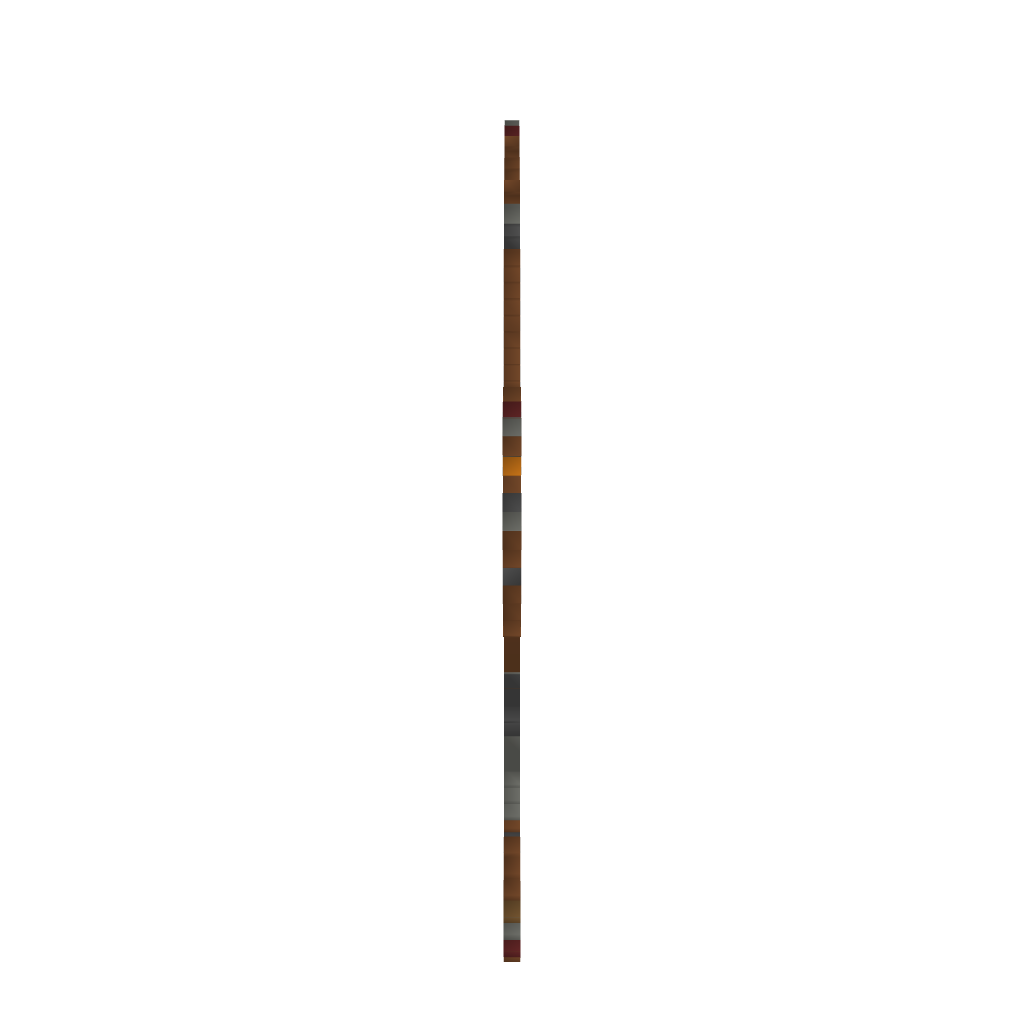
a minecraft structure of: Yellow Devil (ErnieCIII)